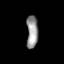
Tissue: prostate
Cell type: Fibroblasts
Senescence score: 0.707
Nuclear area (px): 362
Mean DAPI intensity: 150.569